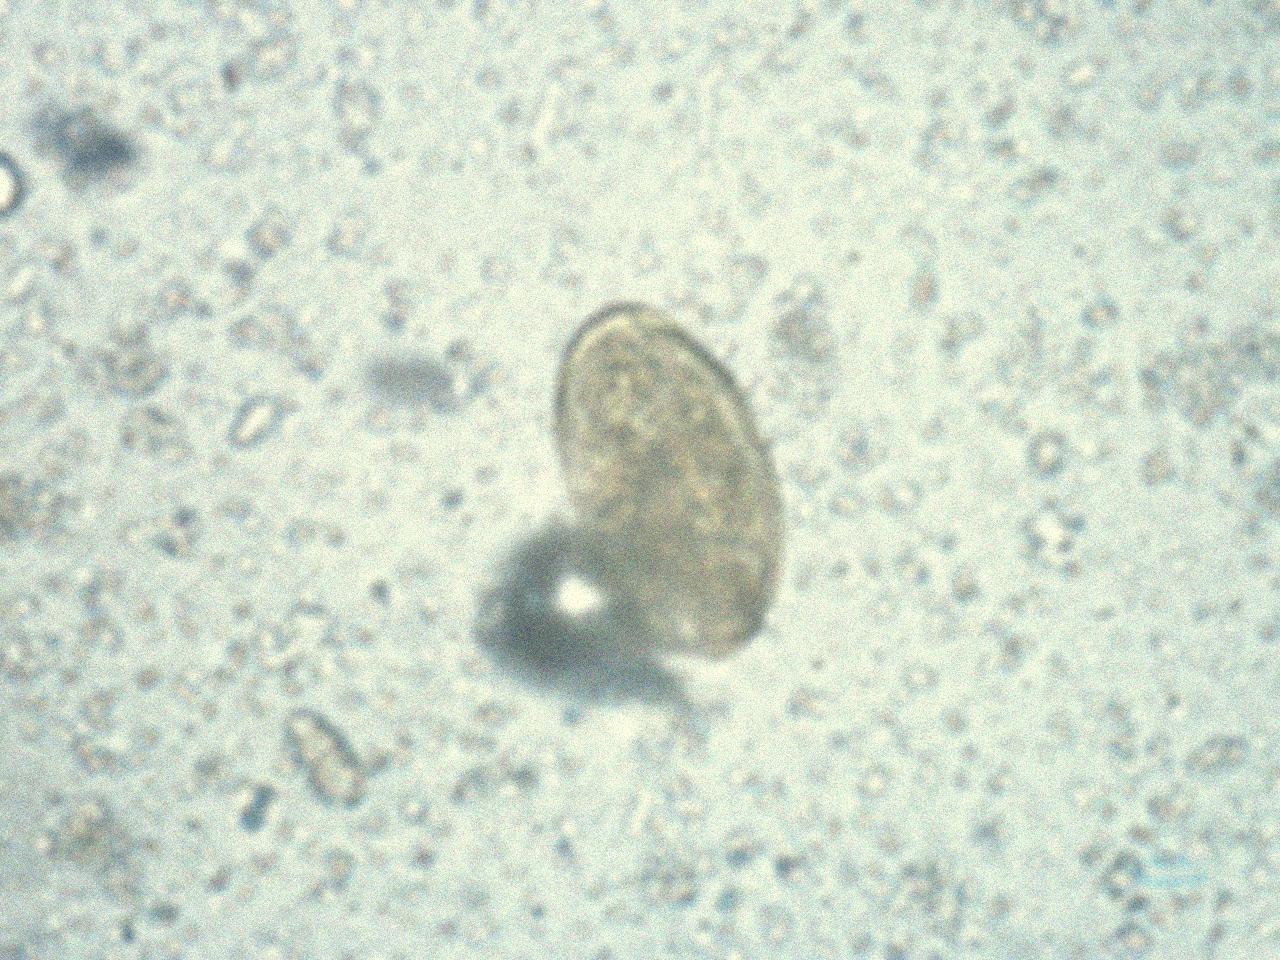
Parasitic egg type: Paragonimus spp